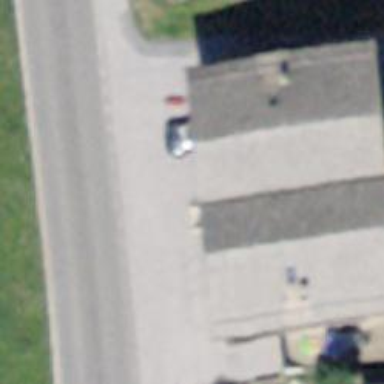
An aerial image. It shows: Building with tile roof.